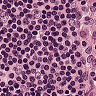
Metastatic tissue present: no